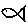
Label: fish